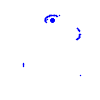
Particle: pion